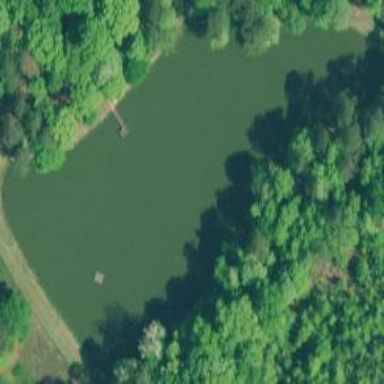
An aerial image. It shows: Beautiful lake surrounded by nature.